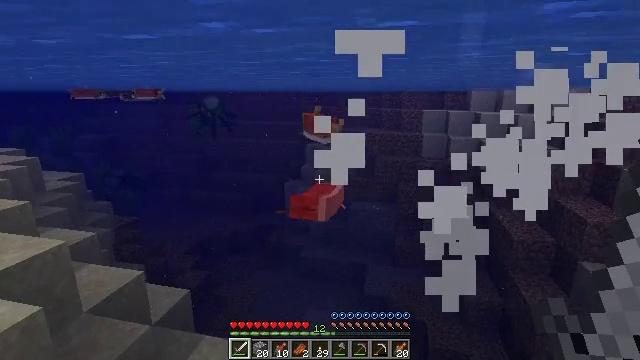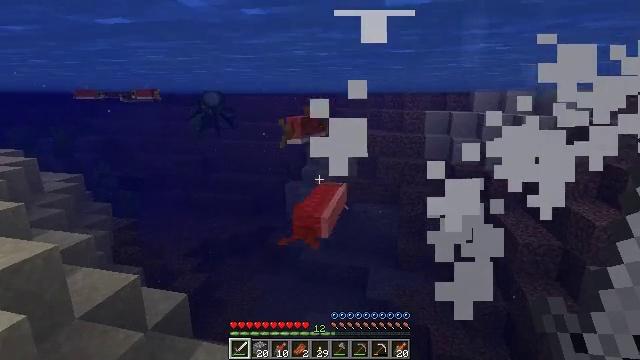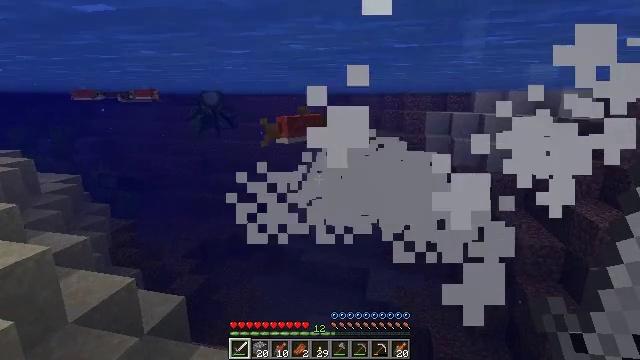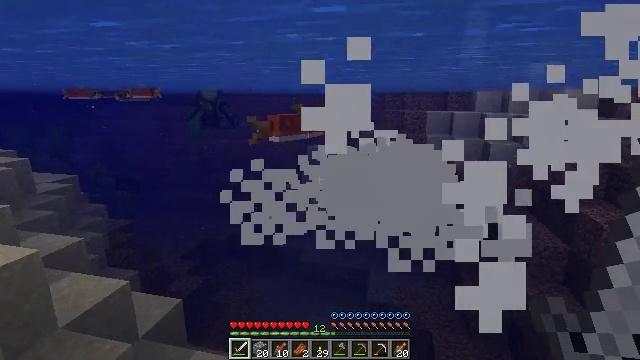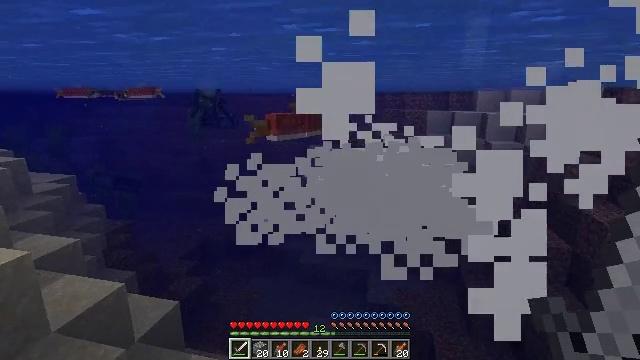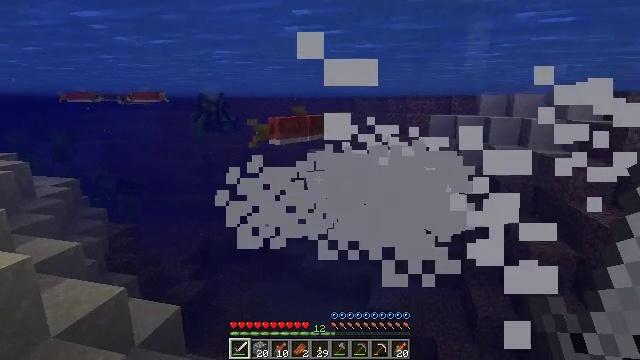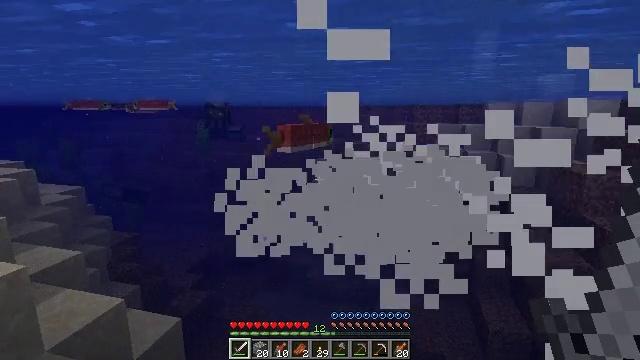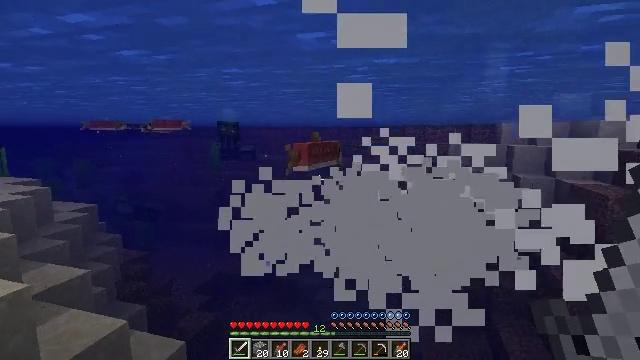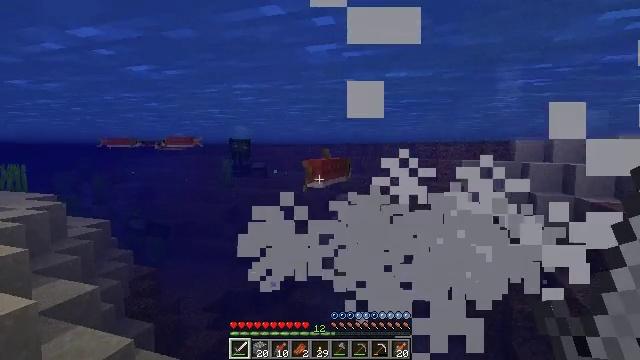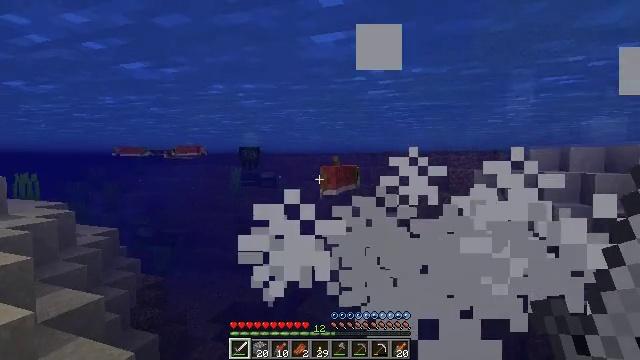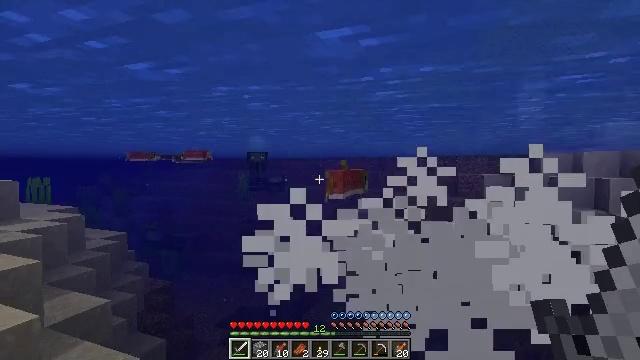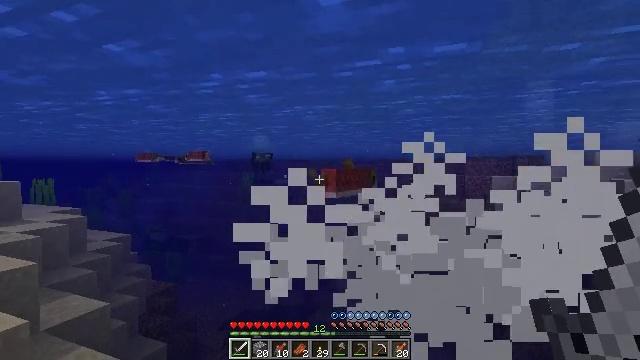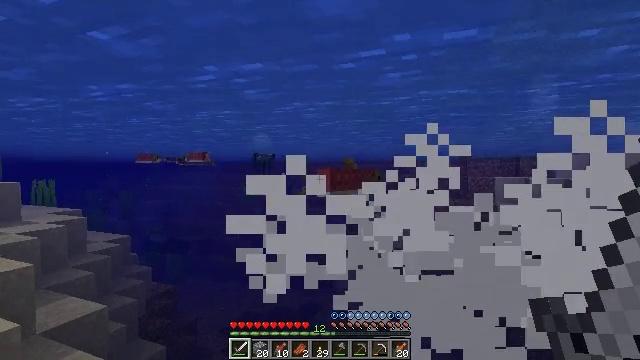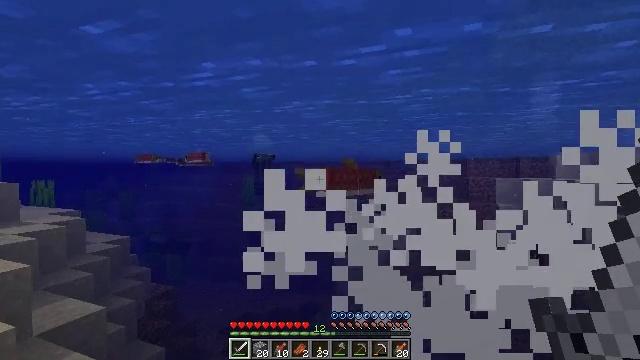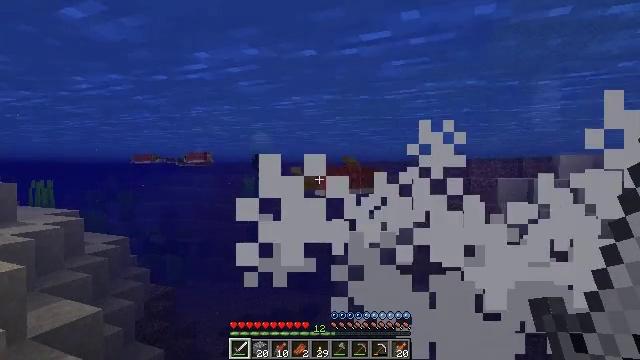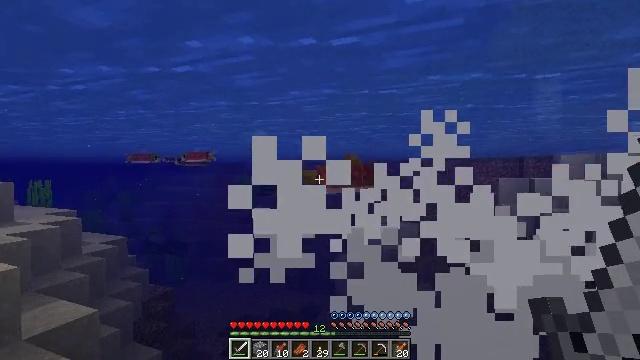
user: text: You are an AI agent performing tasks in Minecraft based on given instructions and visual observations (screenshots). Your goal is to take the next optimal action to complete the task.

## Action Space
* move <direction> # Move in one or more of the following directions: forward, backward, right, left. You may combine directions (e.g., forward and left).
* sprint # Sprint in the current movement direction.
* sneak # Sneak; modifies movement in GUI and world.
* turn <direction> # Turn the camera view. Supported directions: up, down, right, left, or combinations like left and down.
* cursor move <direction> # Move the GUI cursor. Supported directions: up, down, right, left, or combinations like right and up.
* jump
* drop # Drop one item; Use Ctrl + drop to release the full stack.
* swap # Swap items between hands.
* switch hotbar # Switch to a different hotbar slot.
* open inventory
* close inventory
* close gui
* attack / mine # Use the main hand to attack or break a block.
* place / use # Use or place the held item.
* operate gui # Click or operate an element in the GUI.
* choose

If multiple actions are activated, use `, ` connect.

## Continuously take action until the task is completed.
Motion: motion action
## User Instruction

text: Fish and kill the salmon.
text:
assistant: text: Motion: move forward
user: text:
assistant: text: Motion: move forward
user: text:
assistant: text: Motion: move forward
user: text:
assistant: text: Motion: move forward
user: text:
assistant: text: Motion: move forward
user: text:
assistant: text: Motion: move forward, turn left and up
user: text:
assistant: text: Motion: move forward, turn left and up
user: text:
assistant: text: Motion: move forward, turn left and up
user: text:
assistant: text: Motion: move forward, turn left and up
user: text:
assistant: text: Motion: move forward, turn left
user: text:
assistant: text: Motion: move forward
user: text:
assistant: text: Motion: move forward
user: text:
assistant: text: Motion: move forward
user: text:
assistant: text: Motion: move forward
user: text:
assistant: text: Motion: move forward
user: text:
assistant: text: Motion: move forward
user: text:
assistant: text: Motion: move forward
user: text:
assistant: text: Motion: move forward
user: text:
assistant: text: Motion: move forward, turn right
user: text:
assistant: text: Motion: move forward
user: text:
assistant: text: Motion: move forward
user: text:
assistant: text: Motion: move forward
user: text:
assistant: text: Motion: move forward, sprint
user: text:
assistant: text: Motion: move forward, sprint, turn right and up
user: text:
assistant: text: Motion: move forward, sprint, turn right and up
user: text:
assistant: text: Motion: move forward, sprint, turn right and up
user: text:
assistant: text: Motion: move forward, turn right and up
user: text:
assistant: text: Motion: move forward, turn right and up
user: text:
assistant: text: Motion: move forward
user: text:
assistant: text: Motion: move forward